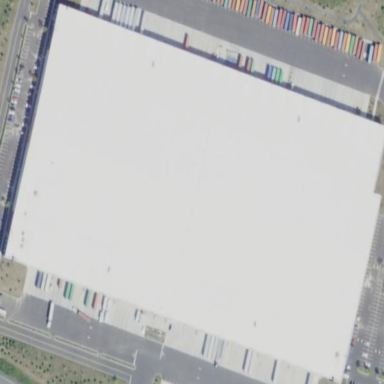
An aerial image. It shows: Warehouse building.